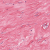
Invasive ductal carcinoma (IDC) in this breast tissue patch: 0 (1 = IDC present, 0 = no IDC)